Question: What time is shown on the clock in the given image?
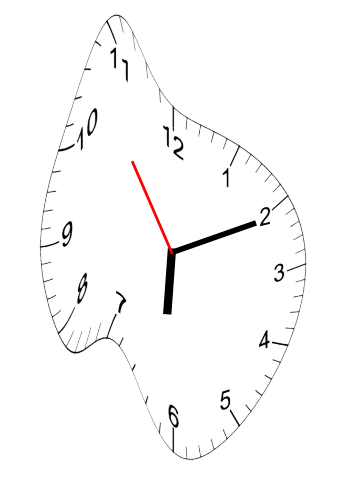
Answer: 06:10:54